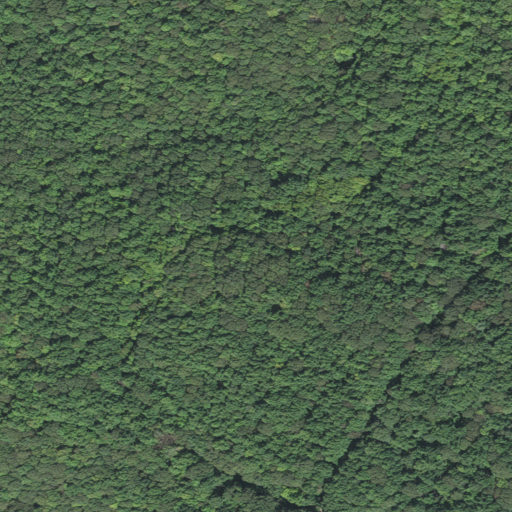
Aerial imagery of ridge(s) in West Virginia named Sams Ridge containing deciduous forest and evergreen forest